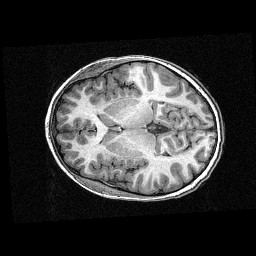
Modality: T1w
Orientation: axial
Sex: female
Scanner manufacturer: siemens
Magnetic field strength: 3 T
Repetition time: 2.3 s
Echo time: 0.00336 s